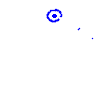
Particle: proton